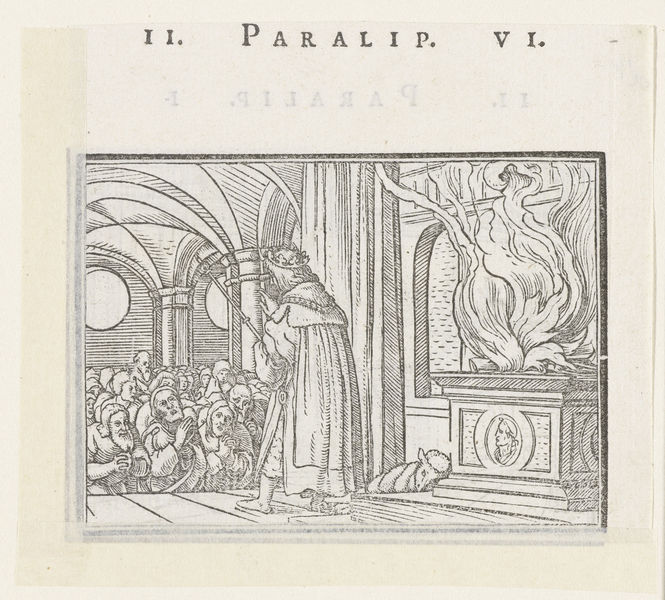
Titel: Salomo zegent het volk in de tempel
Künstler: Hans (II) Holbein
Standort: Amsterdam
Institution: Rijksmuseum
Schlagwörter: feuer, weiß, menschen, fenster, schwarz, skizze, säule, zeichnung, menge, gesichter, kirche, krone, kamin, holzschnitt, graphik, linien, brand, könig, keller, gewölbe, lamm, schaf, buch, druck, schwarzweiß, beten, menschenmenge, altar, buchdruck, kreuzgratgewölbe, altes testament, predigt, tempel, opfer, anbeten, david, ritual, historisch, altertum, menshen, könig david